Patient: sex F, age 61
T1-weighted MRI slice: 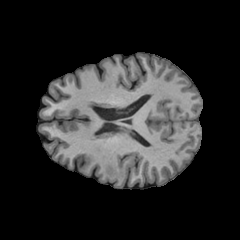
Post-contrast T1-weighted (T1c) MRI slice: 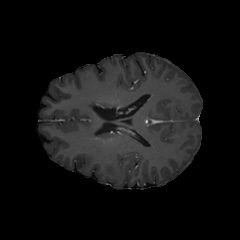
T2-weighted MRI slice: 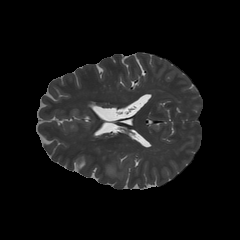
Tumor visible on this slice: yes
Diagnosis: Glioblastoma, IDH-wildtype
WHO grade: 4